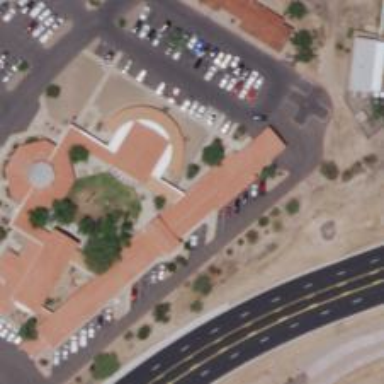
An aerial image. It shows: Government office related to transportation.